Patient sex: M
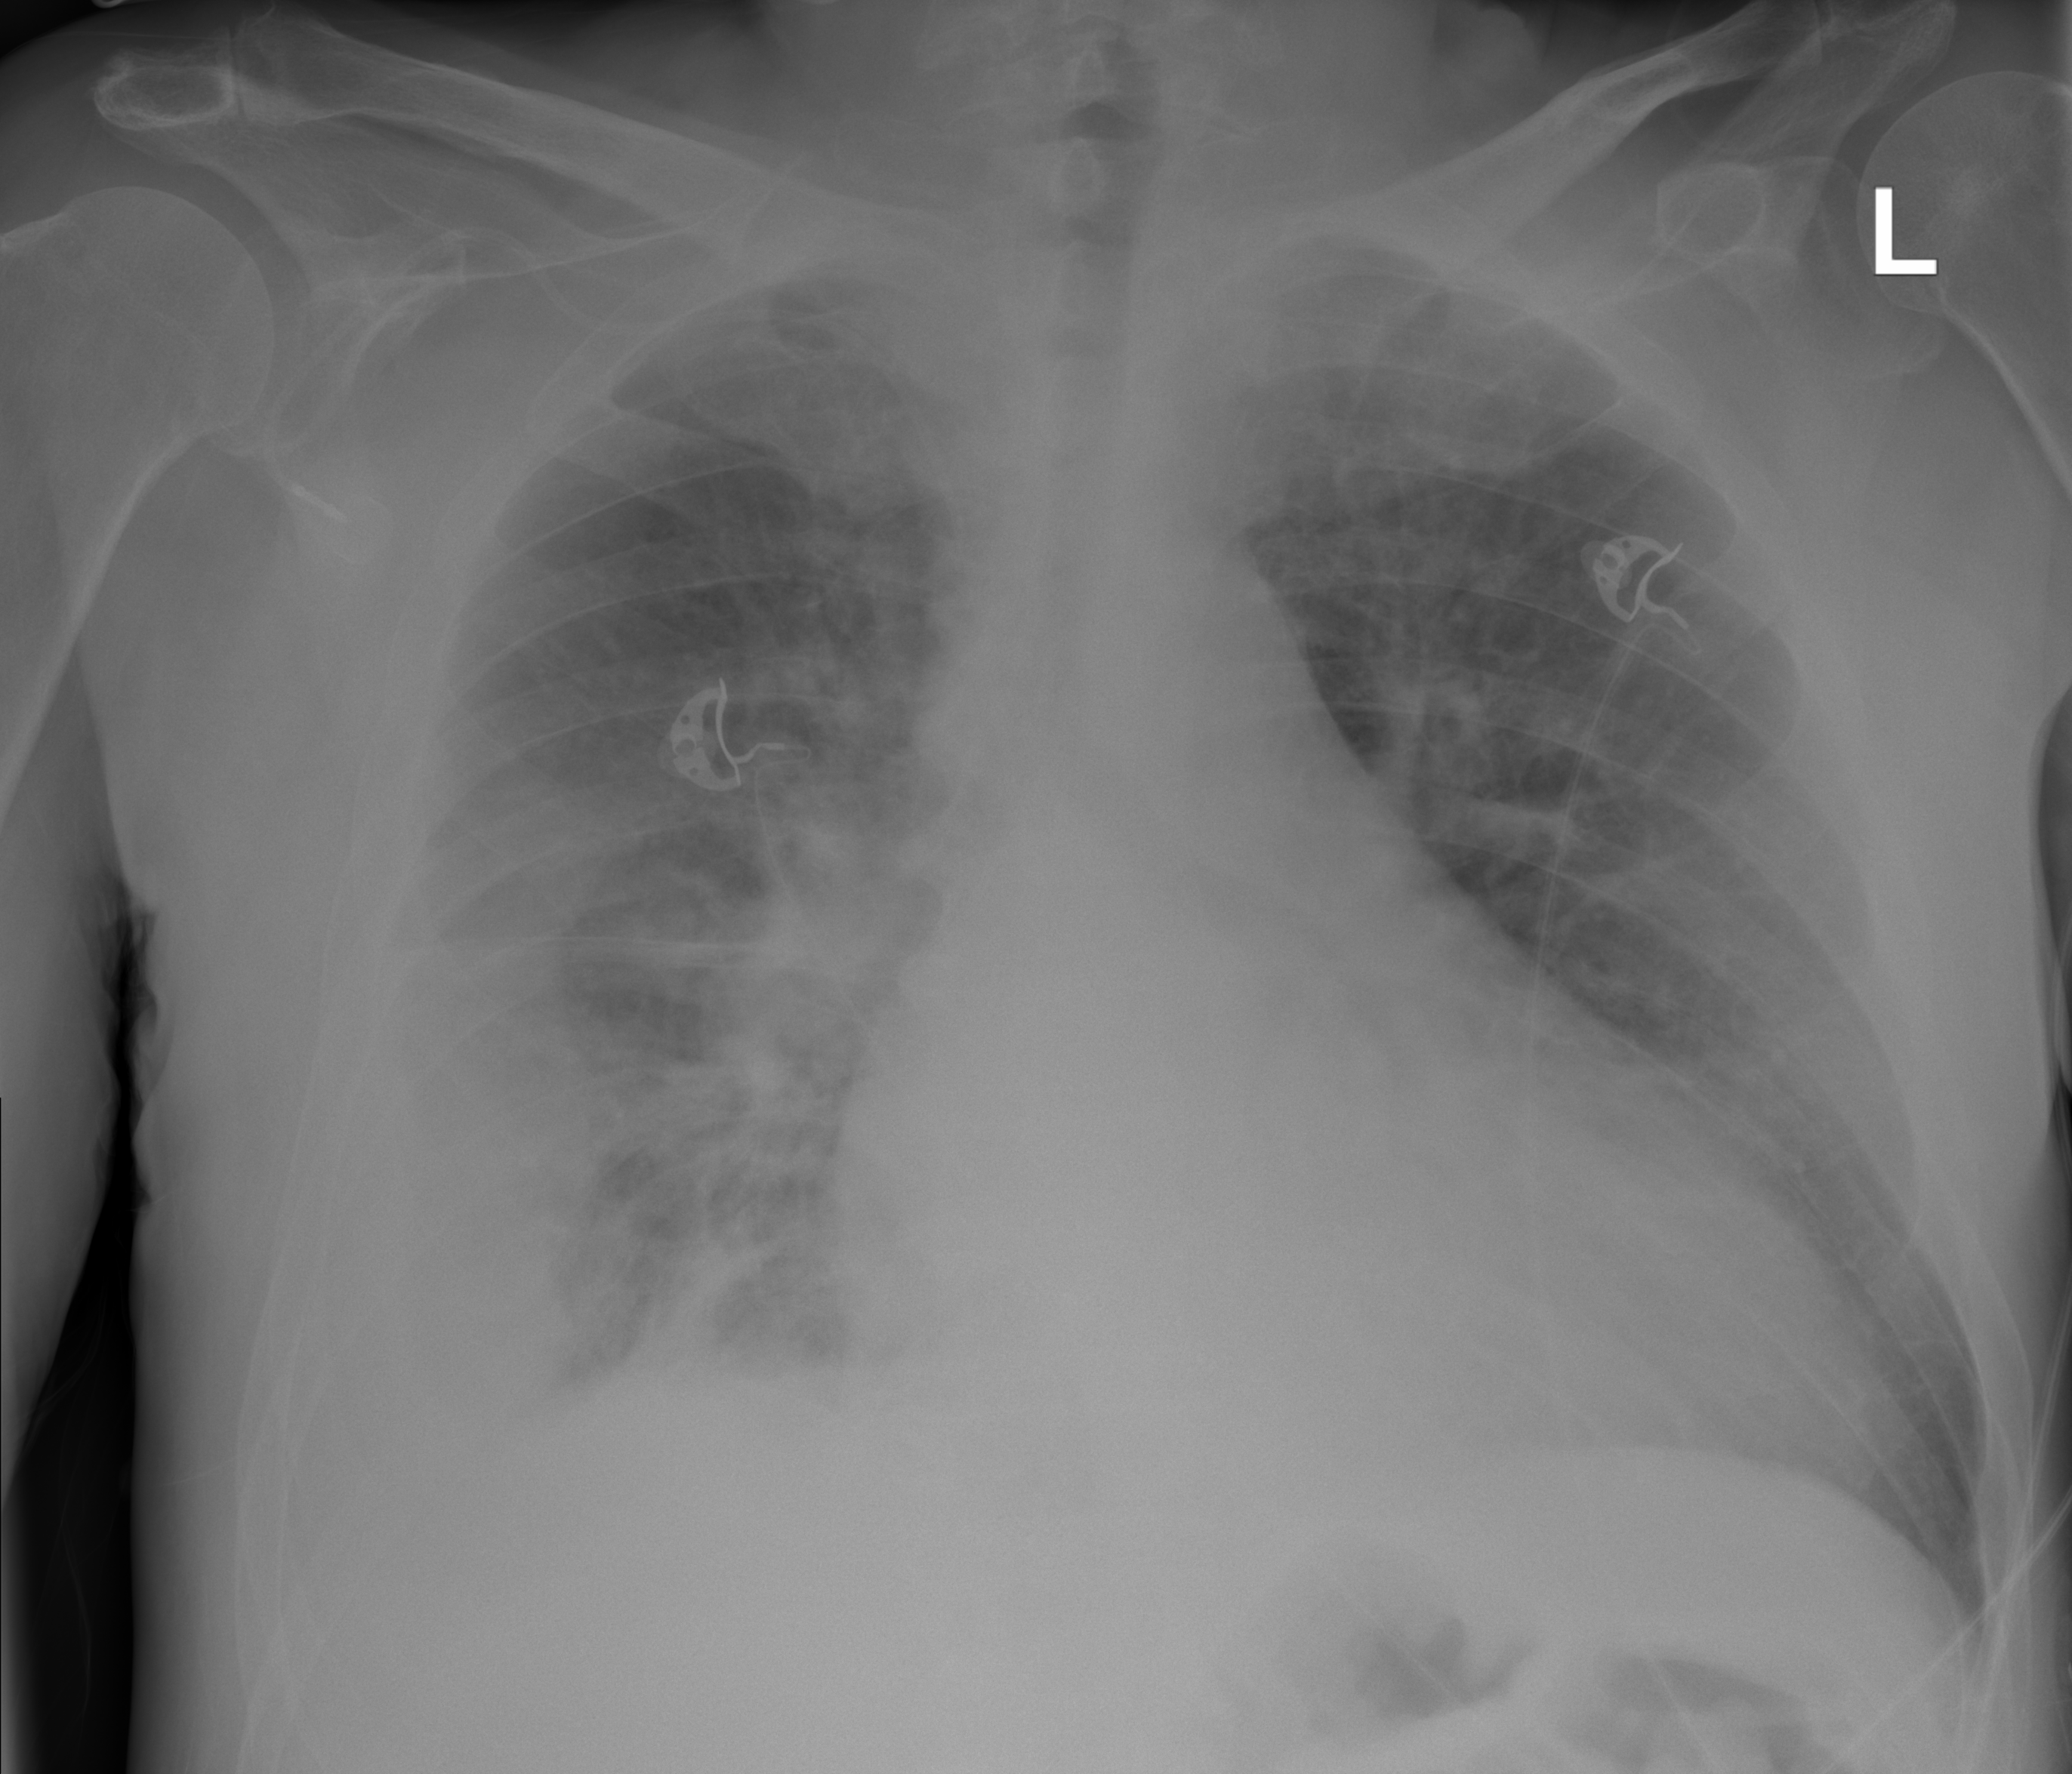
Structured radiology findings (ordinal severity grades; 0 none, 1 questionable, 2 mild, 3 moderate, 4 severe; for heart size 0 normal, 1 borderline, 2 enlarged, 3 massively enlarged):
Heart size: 3
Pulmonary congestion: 0
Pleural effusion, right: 3
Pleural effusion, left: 1
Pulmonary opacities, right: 2
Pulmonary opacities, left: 0
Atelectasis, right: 3
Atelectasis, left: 1